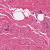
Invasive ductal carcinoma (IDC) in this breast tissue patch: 0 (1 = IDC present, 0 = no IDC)